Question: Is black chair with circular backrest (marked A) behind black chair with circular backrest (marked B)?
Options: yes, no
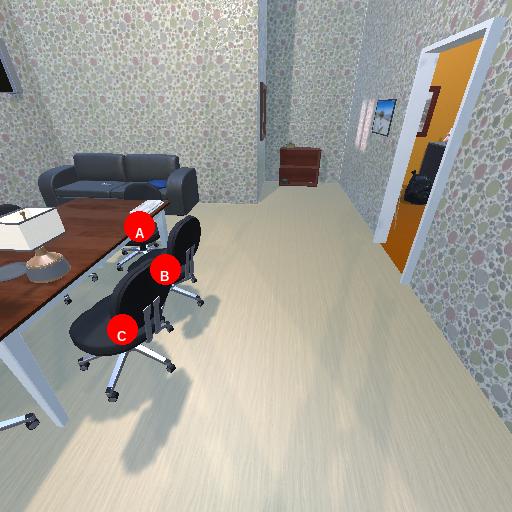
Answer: yes